Field crop: maize
Growth stage: 1
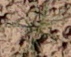
Species: lolium